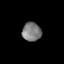
Tissue: lung
Cell type: Myeloid cells
Senescence score: 0.2171
Nuclear area (px): 349
Mean DAPI intensity: 124.178